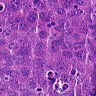
Metastatic tissue present: yes